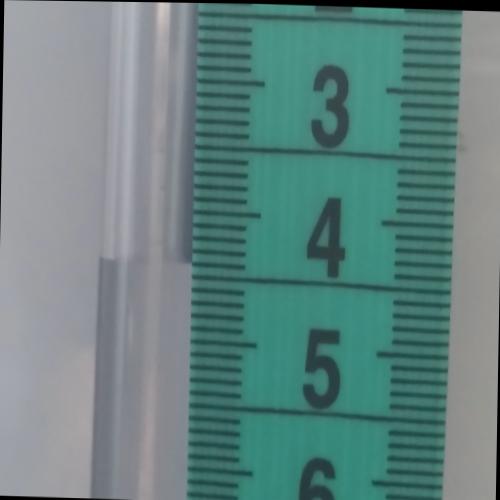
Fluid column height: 4.4 cm